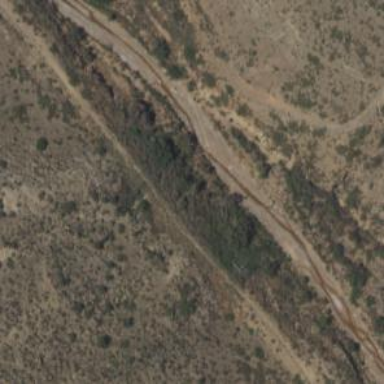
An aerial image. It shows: Abandoned railway.